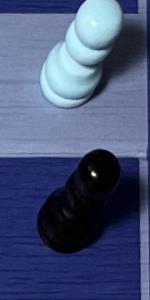
Label: Pawn_Black